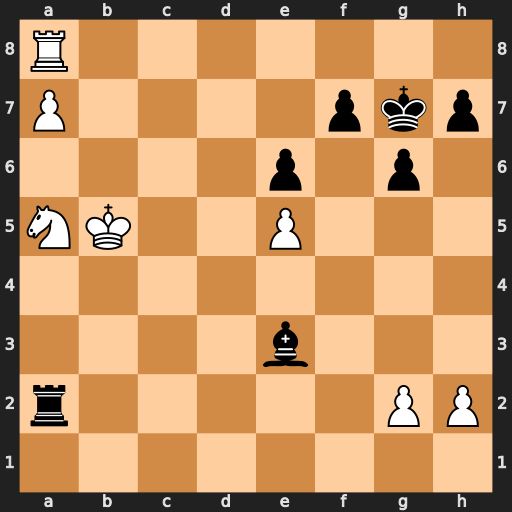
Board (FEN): R7/P4pkp/4p1p1/NK2P3/8/4b3/r5PP/8
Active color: w
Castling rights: -
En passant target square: -
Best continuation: Rg8+ Kxg8 a8=Q+